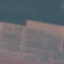
Label: AnnualCrop